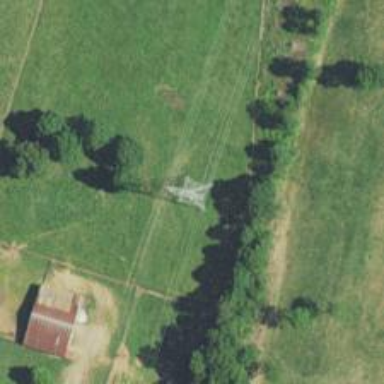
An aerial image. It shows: Lattice structure tower used for power transmission.